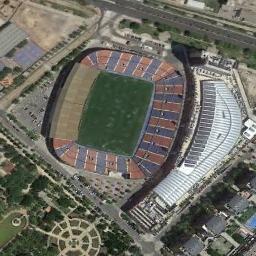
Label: stadium